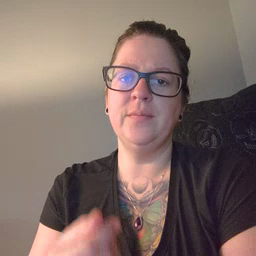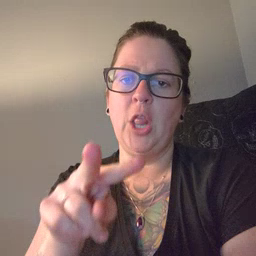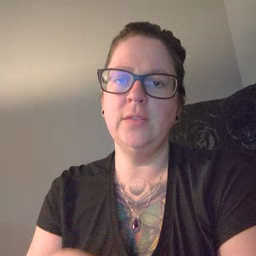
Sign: look